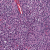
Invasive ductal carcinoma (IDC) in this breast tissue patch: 1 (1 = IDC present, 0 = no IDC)